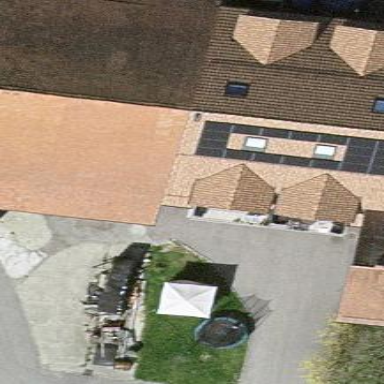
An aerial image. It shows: Gabled roof apartments building.